Question: Im making a blackjack game which contains a timer. Timer should restart if player decides to draw a new card. When i press draw button it does reset but increments interval speed by 1.
'''
const createCountDown = (isPlayerDrawed = false) => {
delay = 10;
let Timer = document.getElementById('timer');
if (isPlayerDrawed == true) {
delay = 10;
clearInterval(timer);
createCountDown(false);
} else {
let timer = setInterval(() => {
if (delay <= 0) {
clearInterval(timer);
stay();
} else {
delay--;
Timer.innerHTML = delay;
}
}, 1000)
console.log(timer)
}
}
'''

How can i fix this problem ?
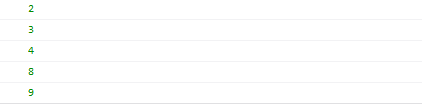
Answer: '''
const createCountDown = (isPlayerDrawed = false, delay) => {
counter = delay;
let Timer = document.getElementById('timer');
let interval = null
if (isPlayerDrawed === true) {
clearInterval(interval);
} else {
interval = setInterval(() => {
Timer.innerHTML = counter;
if (counter <= 0) {
clearInterval(interval);
stay();
} else {
counter--;
}
}, 1000)
}
'''
}
changing function like this worked for me.